Question: My app is crashing using iOS5 and iOS4.3 iPhone simulators in Xcode 4.2, the stack trace shows BAD_ACCESS signal in [FlurryAPI stopBackgroundTask] method.
While in the iOS4.3 simulator the app is only crashing when sending the app to background, in iOS5 is crashing always.I am attaching a picture of the debug navigator showing the thread where the BAD_ACCESS is happening.
On the other hand the app is working fine using a real device.
Any ideas of how can I get more information of what is going on and why this is happening?

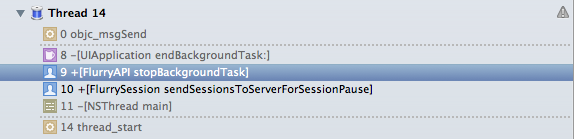
Answer: I've worked around this issue by adding the following to didFinishLaunchingWithOptions
'''
#if TARGET_IPHONE_SIMULATOR
[FlurryAnalytics setSessionReportsOnPauseEnabled:NO];
#endif
'''